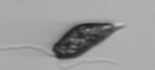
Label: Euglena